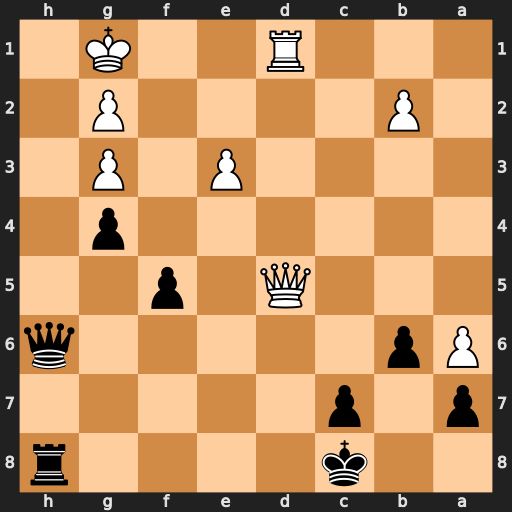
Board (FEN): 2k4r/p1p5/Pp5q/3Q1p2/6p1/4P1P1/1P4P1/3R2K1
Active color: b
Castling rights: -
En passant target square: -
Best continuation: Qxe3+ Kf1 Rh1#